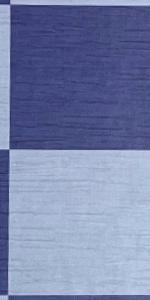
Label: Empty